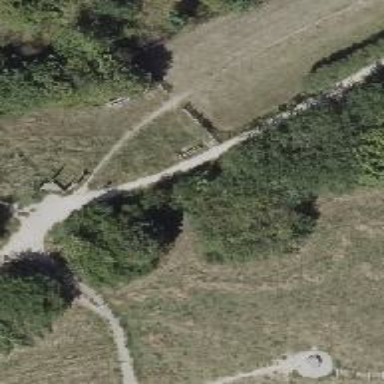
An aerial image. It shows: Ground path.